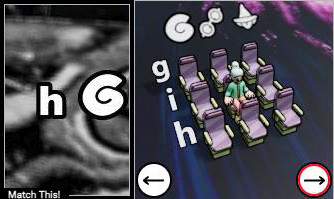
Task: seats
Answer: no